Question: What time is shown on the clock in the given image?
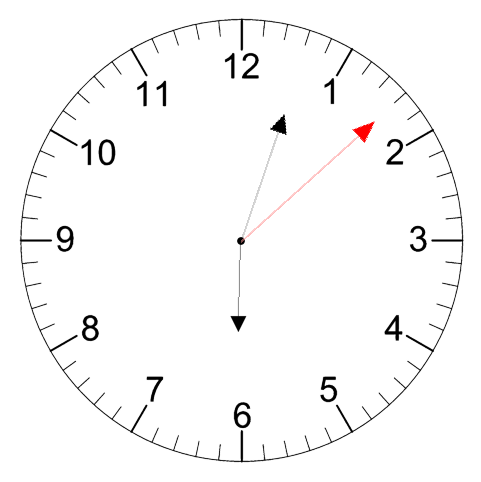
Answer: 06:03:08